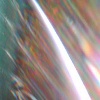
Label: sunburn